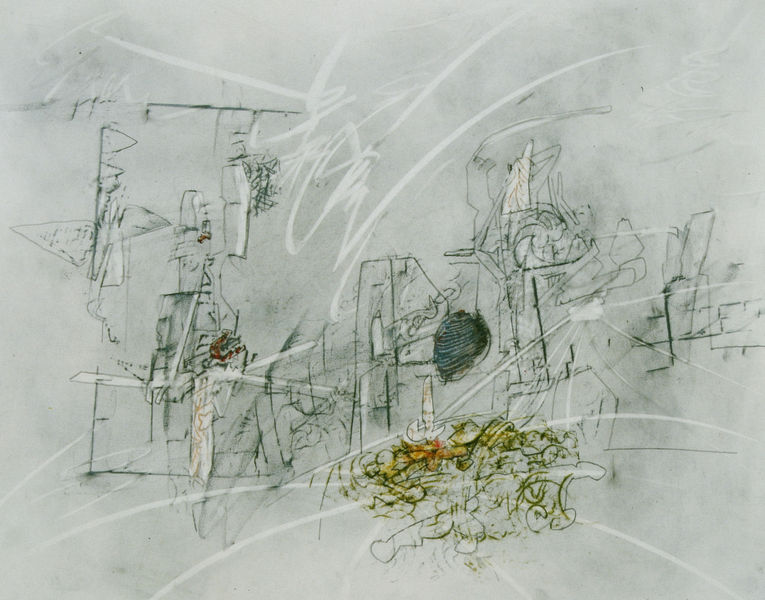
Titel: Sans titre
Künstler: Roberto Matta
Standort: Paris
Institution: Privatsammlung
Schlagwörter: weiß, dreieck, gelb, grün, komposition, schwarz, skizze, zeichnung, hund, architektur, bogen, abstrakt, linien, striche, kräuseln, bögen, schaf, linie, plan, knäuel, depp, matta